Interaction volume radius: 5 \u00c5
Interaction volume height: 10 \u00c5
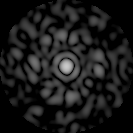
Disorder parameter: 0.8913